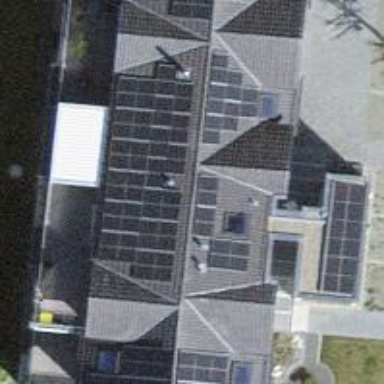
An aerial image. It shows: Solar power generator using photovoltaic panels.